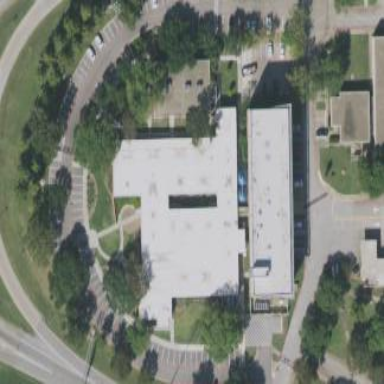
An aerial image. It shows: Public building.